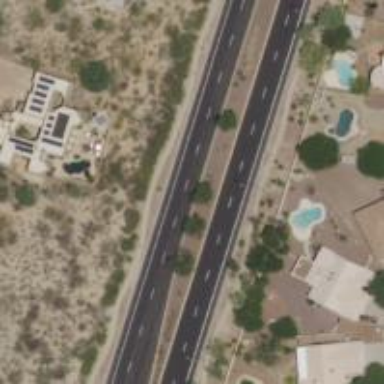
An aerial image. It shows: Secondary road with asphalt surface.